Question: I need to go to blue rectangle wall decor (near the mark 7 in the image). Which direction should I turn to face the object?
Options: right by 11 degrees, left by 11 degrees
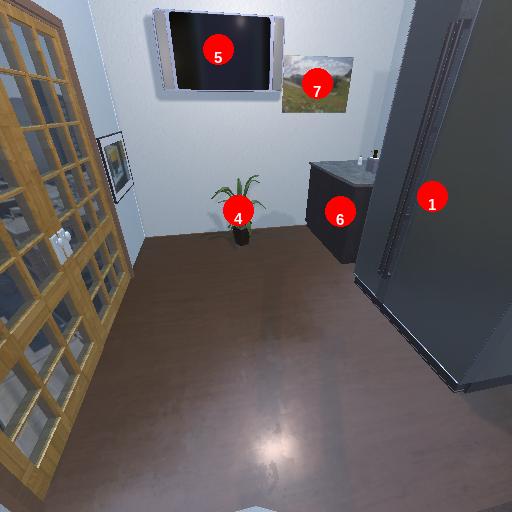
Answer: right by 11 degrees